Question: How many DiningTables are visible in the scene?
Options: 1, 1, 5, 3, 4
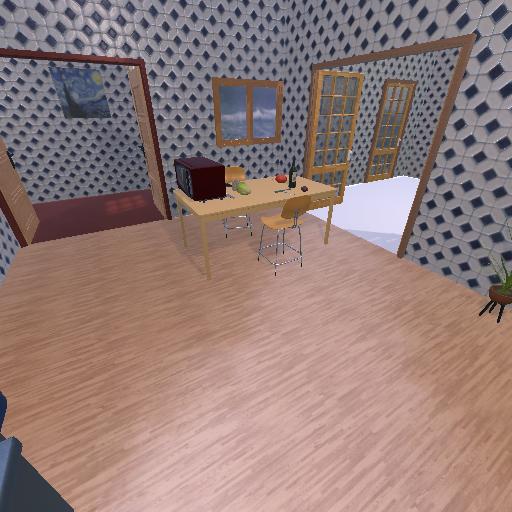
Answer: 1